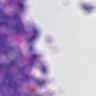
Metastatic tissue present: no